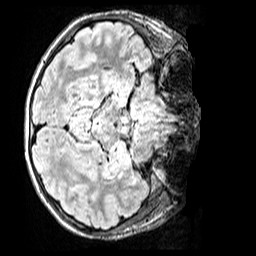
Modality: FLAIR
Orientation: axial
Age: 12
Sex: male
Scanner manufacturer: siemens
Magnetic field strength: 3 T
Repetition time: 5 s
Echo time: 0.388 s